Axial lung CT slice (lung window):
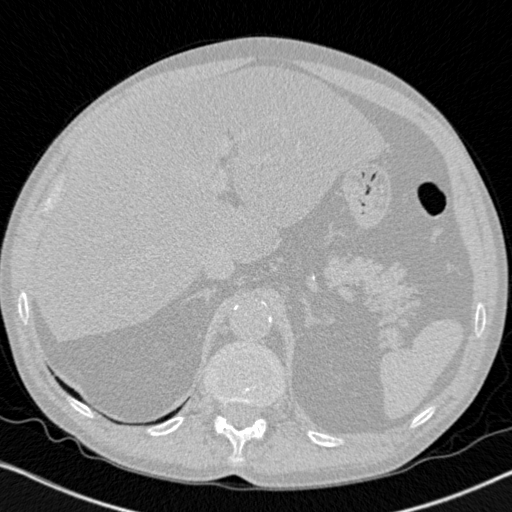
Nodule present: no